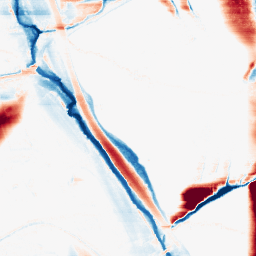
Category: morphological
Decomposition family: morphological_rect
Decomposition parameters: operation: average
width: 50
height: 5
Upsampling method: sinc_blackman
Upsampling parameters: scale: 2
kernel_size: 16
Upsampling scale: 2